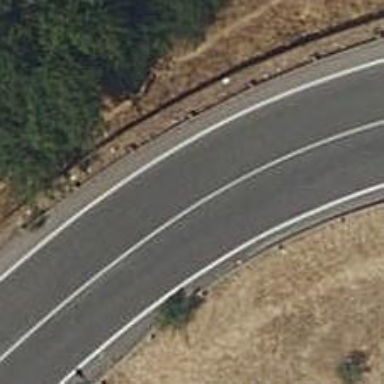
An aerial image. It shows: Tertiary road with asphalt surface.